Interaction volume radius: 10 \u00c5
Interaction volume height: 25 \u00c5
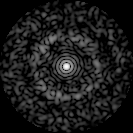
Disorder parameter: 0.8136